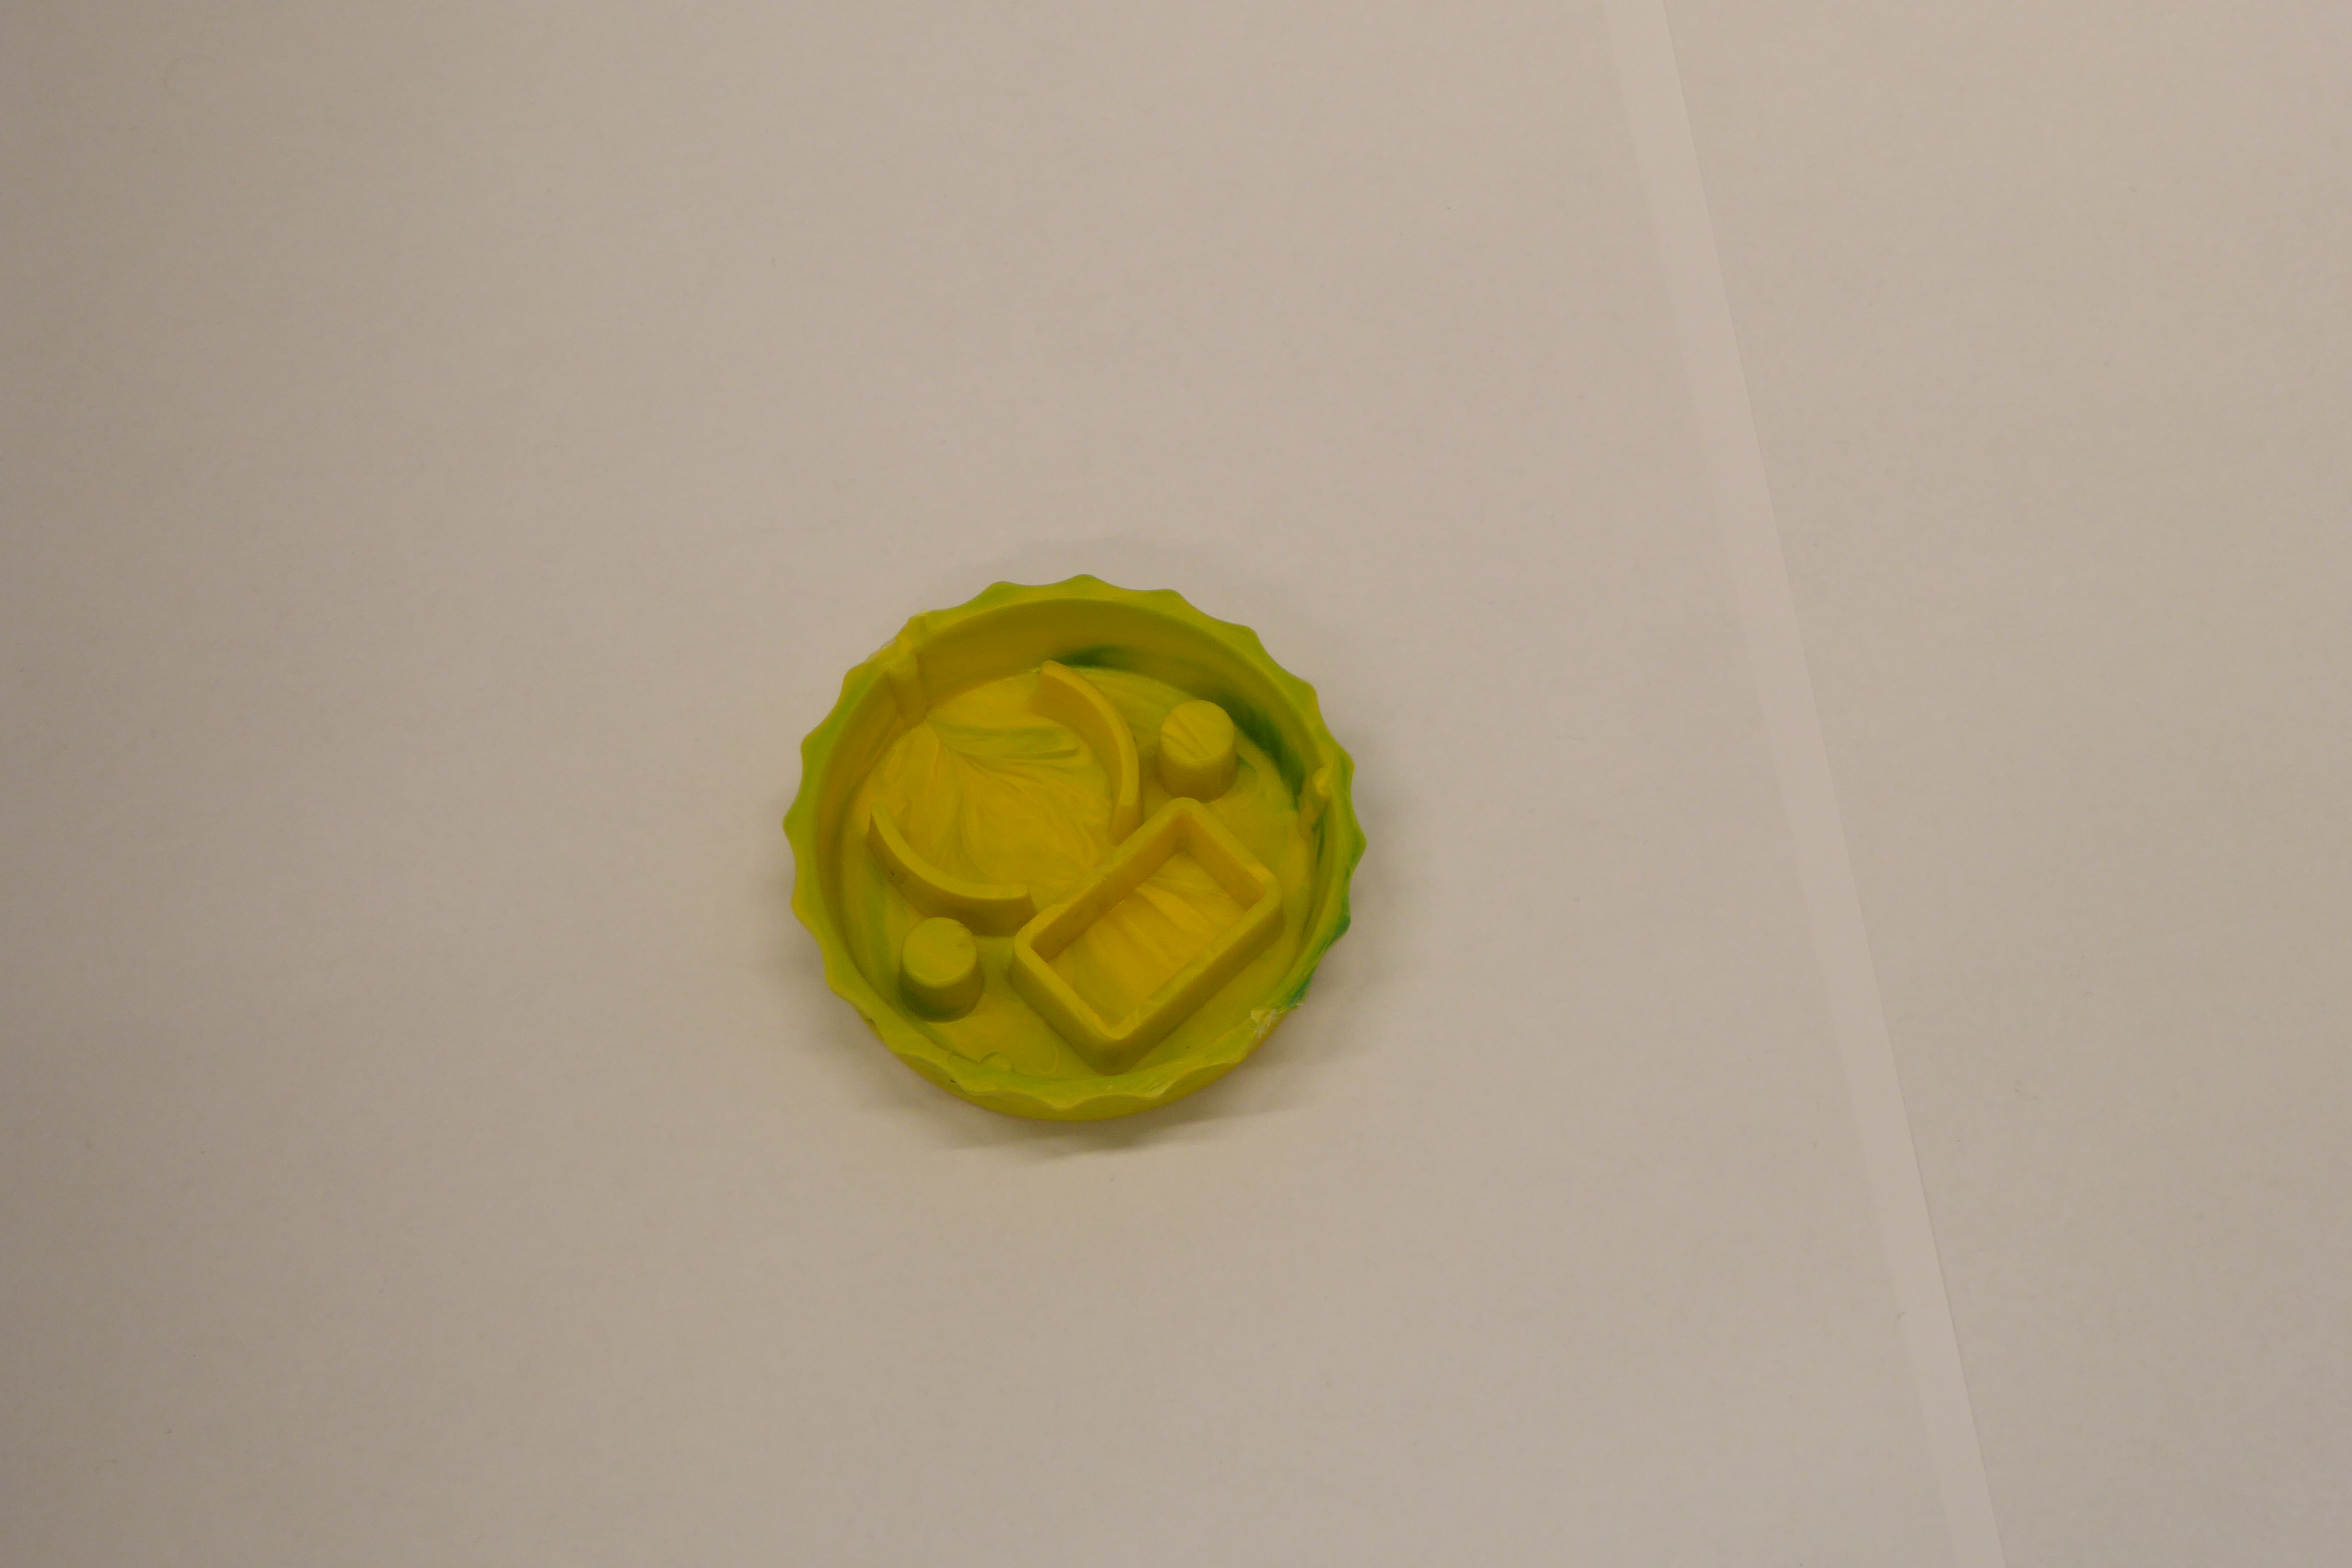
Label: Bottle Opener - Cover